Question: I am trying to implement Paillier Cryptosystem in Java and facing a doubt with the definition of the modulo set WITH A STAR. Specifically, what do we mean if we add a star to Zn?
I am confused between two:
1) It is the set of prime numbers.
2) It is the set Zn minus the element zero.
Google search didnt help. At least not to me.

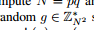
Answer: As noted by Daniel Fischer (Z_n)* is the unit group of Z_n. Practically speaking, (Z_n)* is the set of integers x, 1 <= x < n, such that GCD(x,n) = 1.